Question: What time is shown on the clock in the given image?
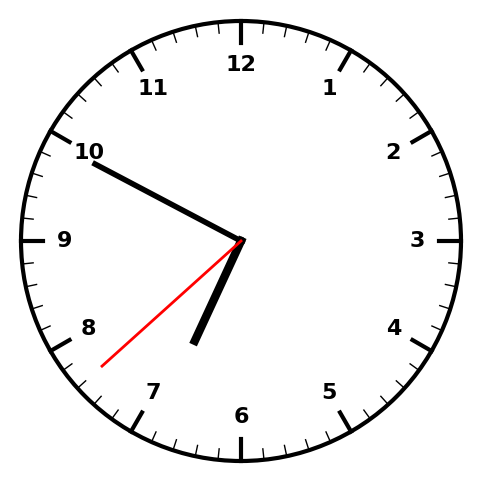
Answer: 06:49:38